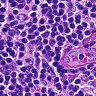
Metastatic tissue present: no